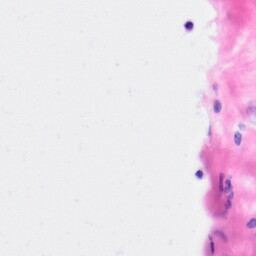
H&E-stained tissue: Kidney